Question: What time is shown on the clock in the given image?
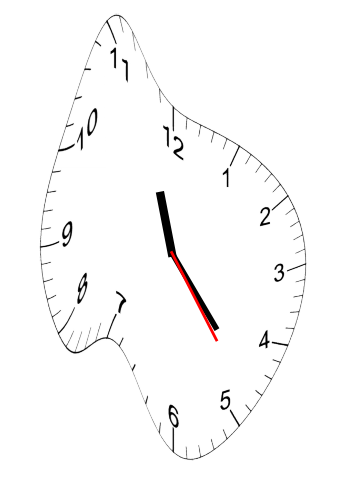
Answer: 11:23:24